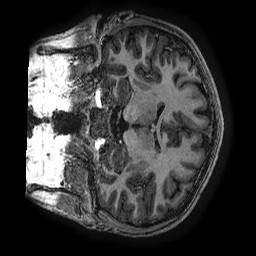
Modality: T1w
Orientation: coronal
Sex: male
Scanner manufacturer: ge
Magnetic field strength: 3 T
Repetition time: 0.007644 s
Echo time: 0.003468 s